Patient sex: F
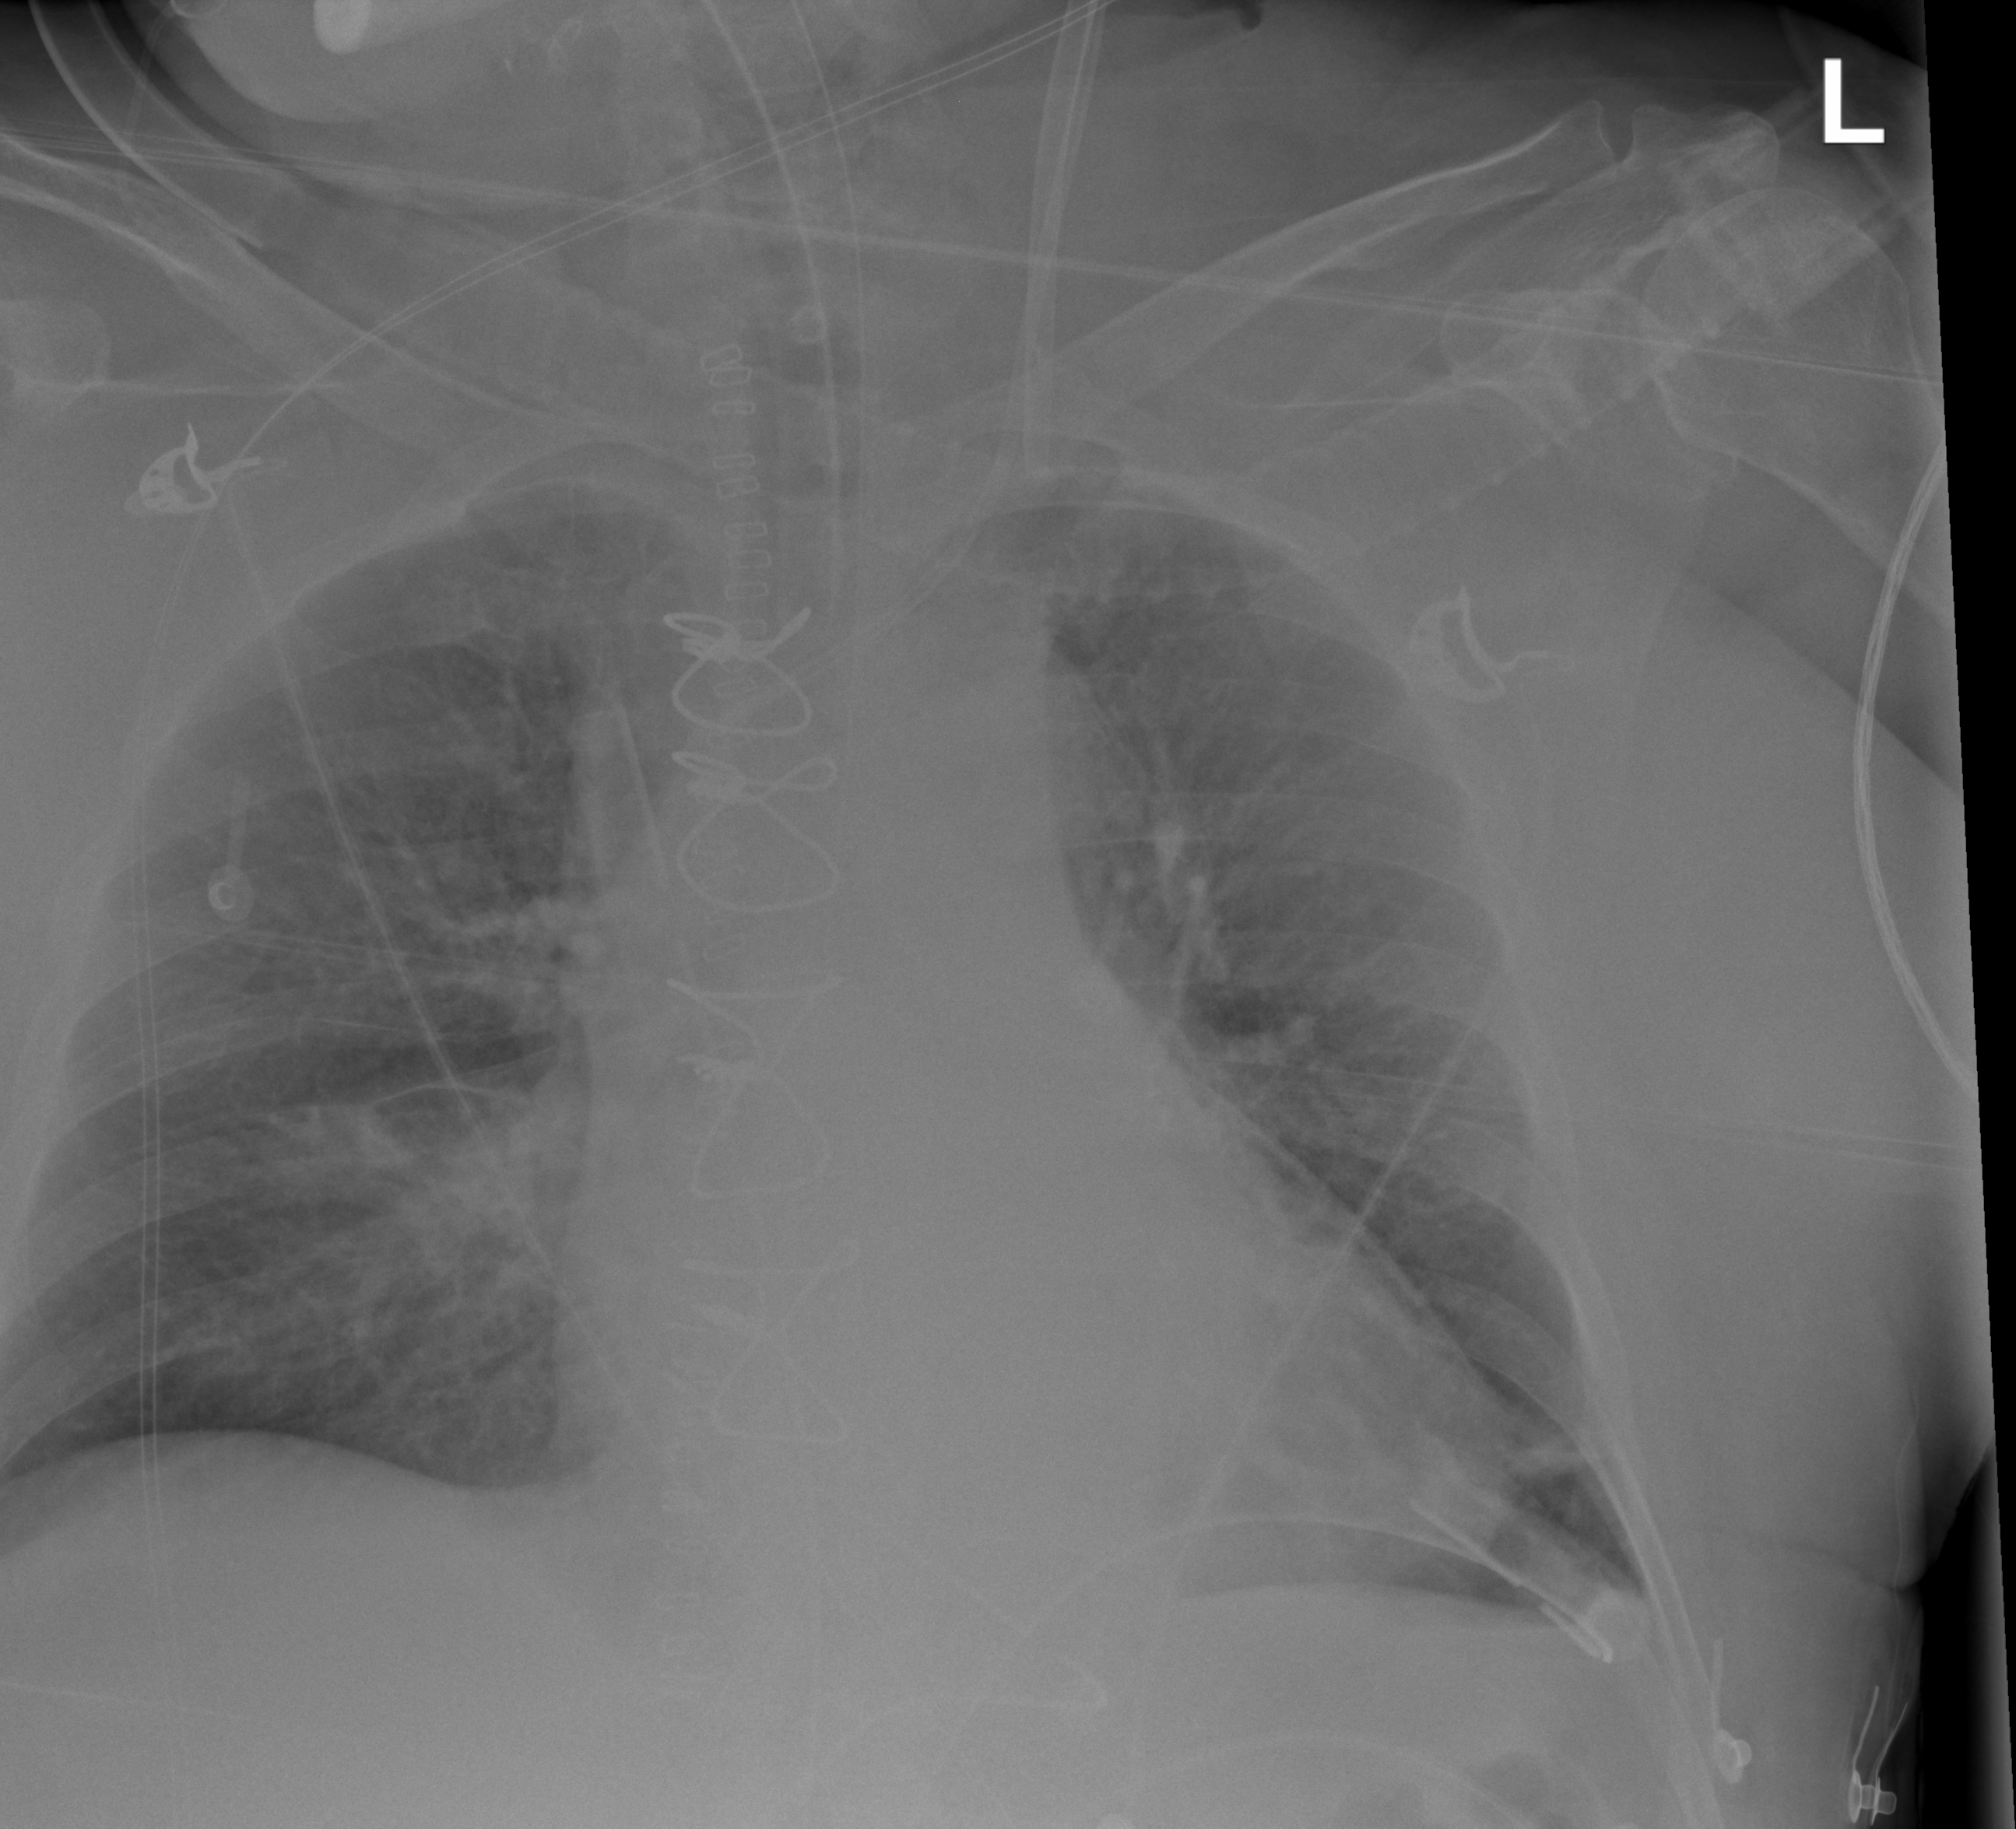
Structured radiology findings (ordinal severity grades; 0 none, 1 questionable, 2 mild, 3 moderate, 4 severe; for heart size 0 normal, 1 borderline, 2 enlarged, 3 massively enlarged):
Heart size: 2
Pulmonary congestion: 2
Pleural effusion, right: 0
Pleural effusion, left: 0
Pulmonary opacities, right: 2
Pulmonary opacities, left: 2
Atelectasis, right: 2
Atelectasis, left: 0